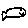
Label: fish